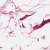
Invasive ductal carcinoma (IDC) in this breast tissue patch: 0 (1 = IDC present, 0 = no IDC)